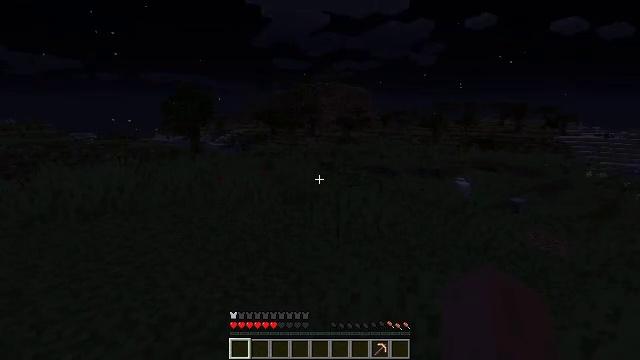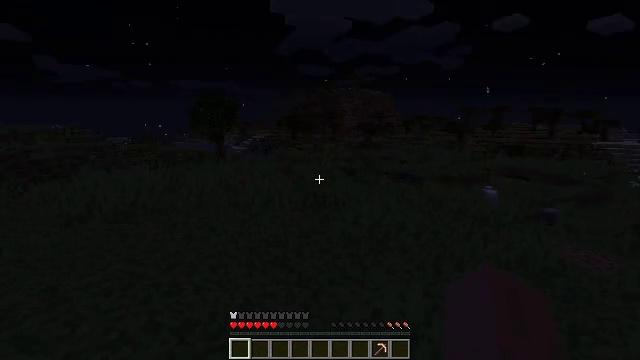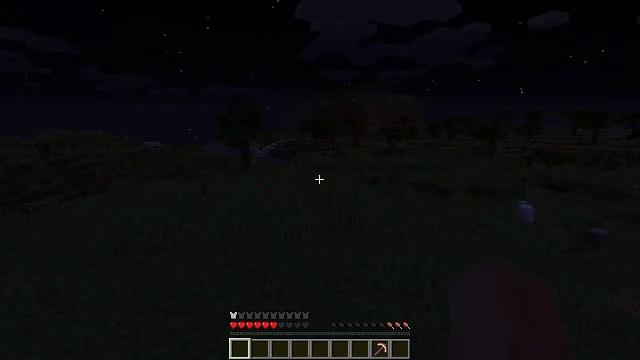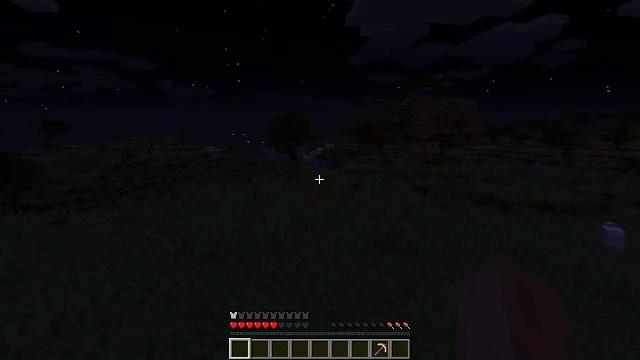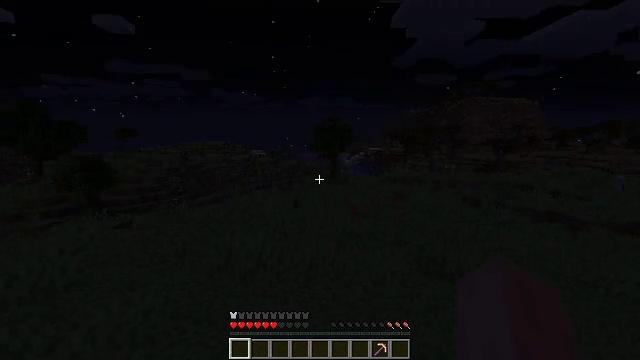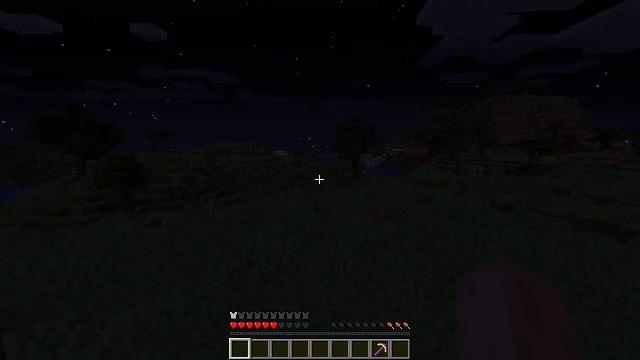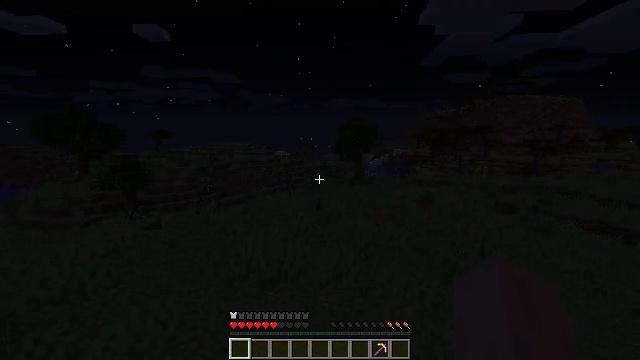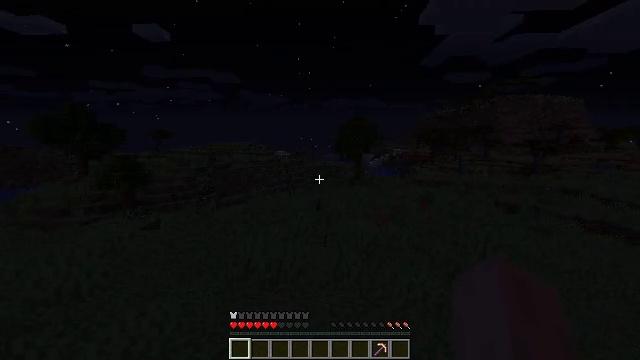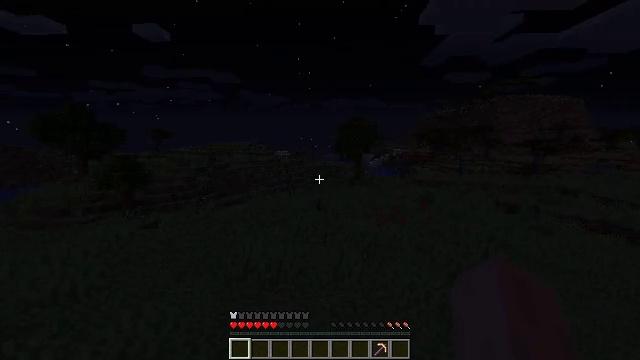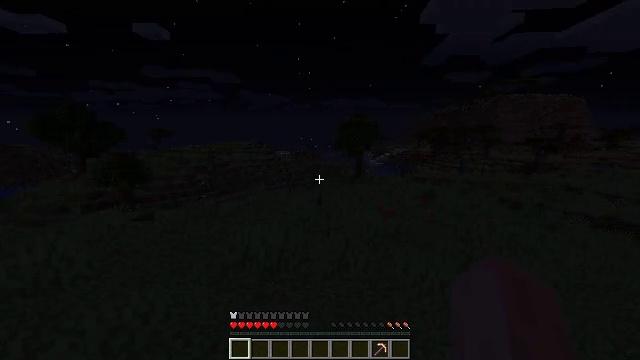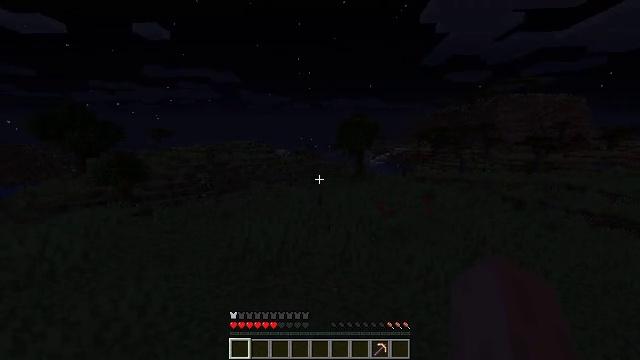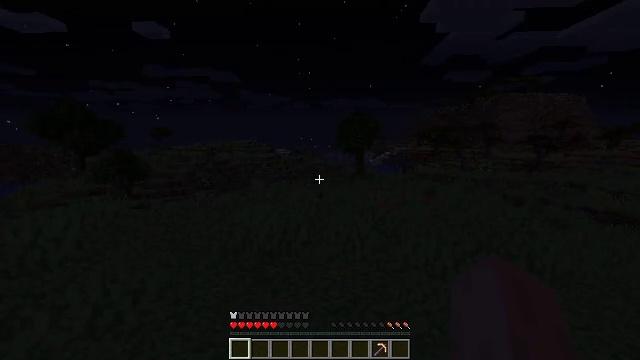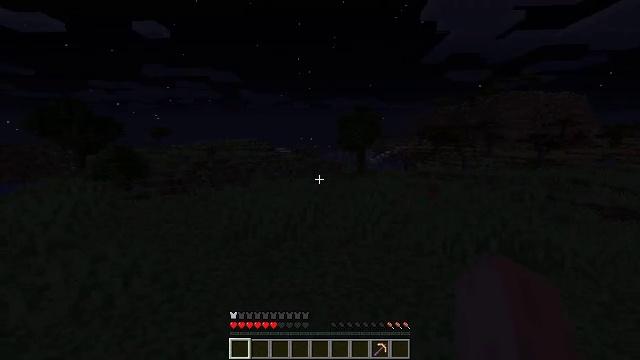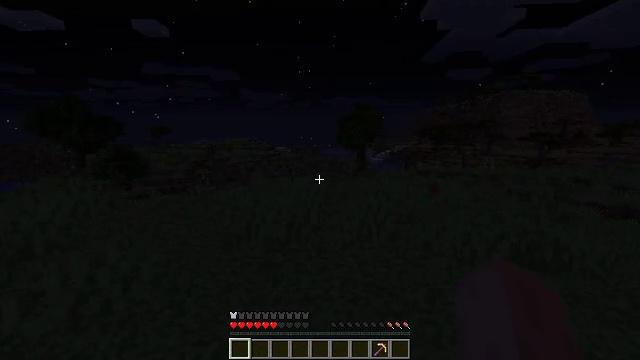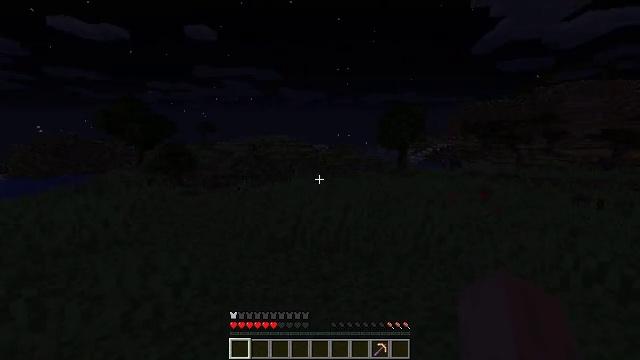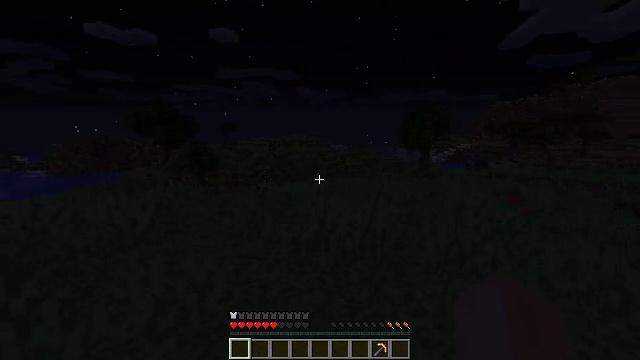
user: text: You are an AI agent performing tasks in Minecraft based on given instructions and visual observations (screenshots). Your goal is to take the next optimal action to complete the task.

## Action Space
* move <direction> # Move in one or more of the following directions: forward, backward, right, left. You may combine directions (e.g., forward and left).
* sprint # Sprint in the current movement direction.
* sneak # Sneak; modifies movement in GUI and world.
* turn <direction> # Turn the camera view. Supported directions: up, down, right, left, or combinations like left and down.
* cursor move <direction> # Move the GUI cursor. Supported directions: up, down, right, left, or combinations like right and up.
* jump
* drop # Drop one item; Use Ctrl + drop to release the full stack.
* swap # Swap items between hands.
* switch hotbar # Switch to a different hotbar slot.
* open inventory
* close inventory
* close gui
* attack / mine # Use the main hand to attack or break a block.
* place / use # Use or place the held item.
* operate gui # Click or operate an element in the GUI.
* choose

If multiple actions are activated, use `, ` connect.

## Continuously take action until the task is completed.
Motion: motion action
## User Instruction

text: Harvest grass block to clear the area.
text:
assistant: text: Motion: move forward, turn left and up, jump
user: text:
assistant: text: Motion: move forward, turn left, jump
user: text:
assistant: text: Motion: move forward, turn left and up, jump
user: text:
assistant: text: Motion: move forward, turn left, jump
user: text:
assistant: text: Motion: move forward and move left, turn left, jump
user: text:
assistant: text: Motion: move forward and move left
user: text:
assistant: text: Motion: move forward and move left
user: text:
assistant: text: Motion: move forward and move left
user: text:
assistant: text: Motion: move forward and move left
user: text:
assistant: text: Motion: move forward and move left
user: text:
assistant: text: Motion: move forward and move left
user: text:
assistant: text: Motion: move forward and move left
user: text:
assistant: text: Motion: move forward and move left
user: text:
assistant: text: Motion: move forward and move left, turn left
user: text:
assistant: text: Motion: move forward and move left, turn left
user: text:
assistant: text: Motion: move forward, turn left, jump
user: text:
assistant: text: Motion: move forward, jump
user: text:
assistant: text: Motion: move forward, jump
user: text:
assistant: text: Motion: move forward, turn left, jump
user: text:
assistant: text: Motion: move forward and move left, jump
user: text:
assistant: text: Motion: move forward and move left
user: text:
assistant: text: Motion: move forward and move left
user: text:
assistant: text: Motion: move forward and move left
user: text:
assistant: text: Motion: move forward and move left
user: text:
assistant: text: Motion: move forward and move left
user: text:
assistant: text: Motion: move forward and move left
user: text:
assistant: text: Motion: move forward and move left
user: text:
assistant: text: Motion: move forward and move left
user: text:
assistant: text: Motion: move forward and move left
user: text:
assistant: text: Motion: move forward and move left